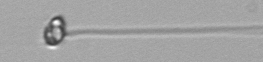
Label: flagellate